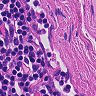
Metastatic tissue present: no